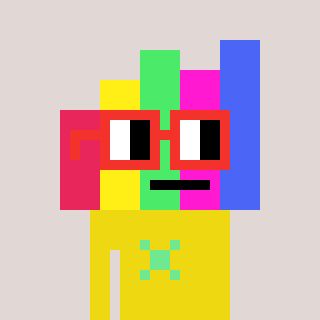
a pixel art character with square red glasses, a bar chart-shaped head and a yellow-colored body on a warm background